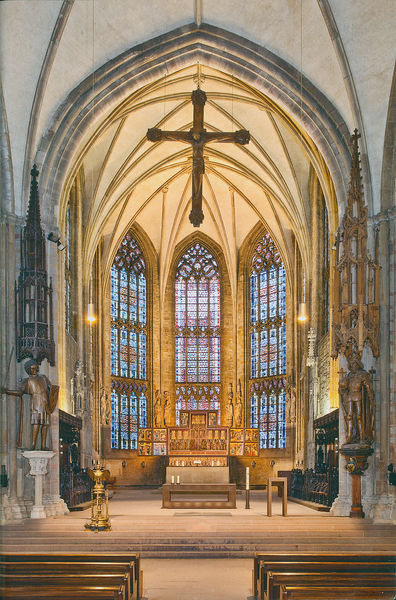
Titel: Chor, St. Reinoldi
Institution: Dortmund, St. Reinoldi Stadtkirche
Schlagwörter: mann, bunt, fenster, glas, licht, ornament, kirche, figur, gold, gotik, skulptur, bank, gestühl, kerzen, stuck, bronze, kreuz, ritter, altar, kirchenschiff, kreuzrippen, buntglas, gotisch, spitzbogen, spitzbögen, apsis, chor, kruzifix, heiliger, heilige, maßwerk, tabernakel, kirchenfenster, retabel, heiligenfiguren, absyss, kerzne